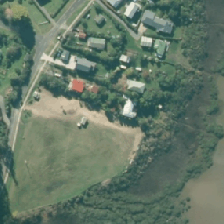
Land cover: urban_build_up